Question: What is the destination listed for train number 59552?
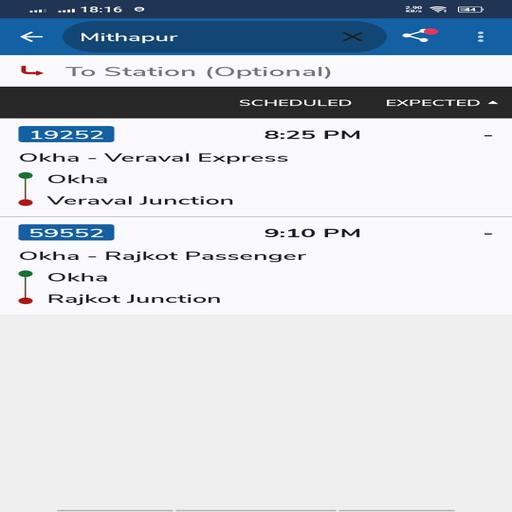
Answer: Rajkot Junction